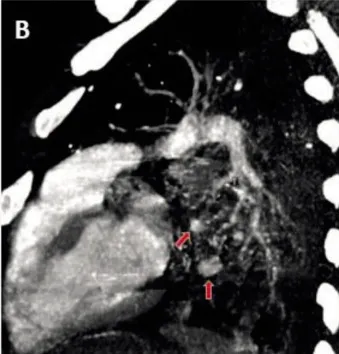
Chest CT angiography (CTA). Maximum intensity projection (MIP) sagittal.
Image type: radiology (ct)